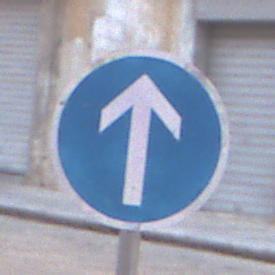
Verkehrszeichen: VorgeschriebeneFahrtrichtungGeradeaus
Umgebung: Outdoor, Urban
Tageszeit: MorningAfternoon
Wetter: PartlyCloudy
Licht: Natural
Jahreszeit: NotSpecified
Kontrast: LowContrast